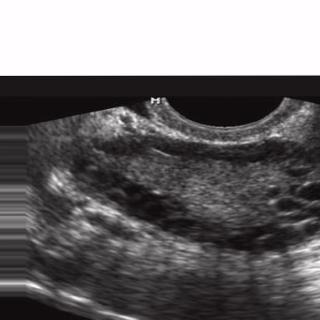
Label: infected